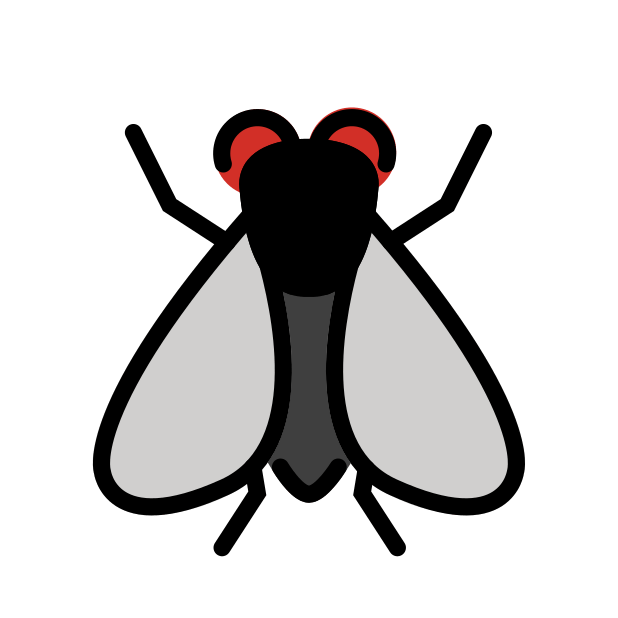
Emoji: 🪰
Name: fly
Unicode: 0x1fab0